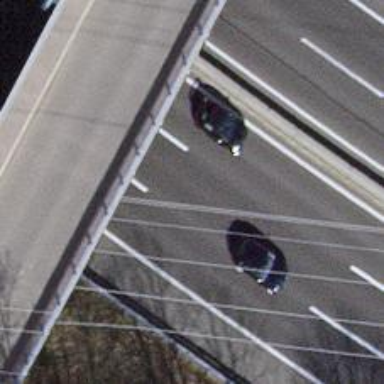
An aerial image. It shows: Motorway.